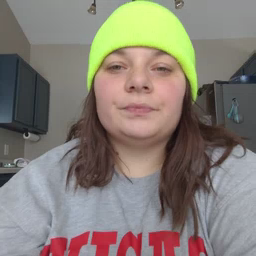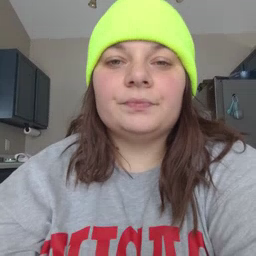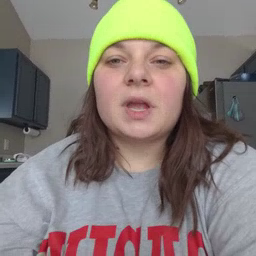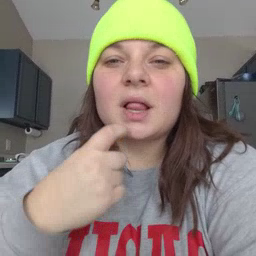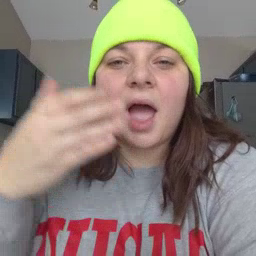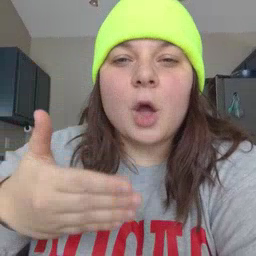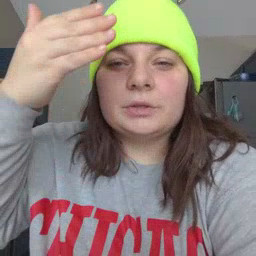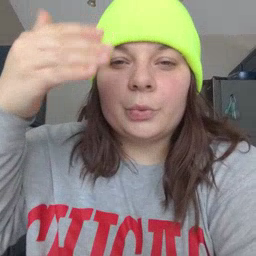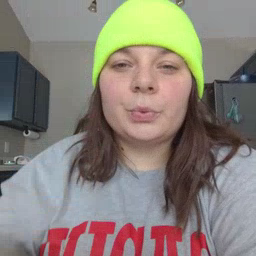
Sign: glasswindow